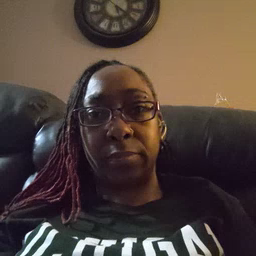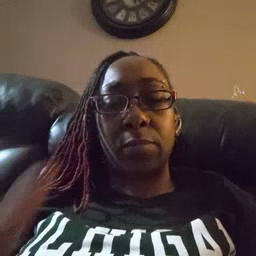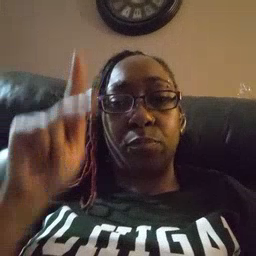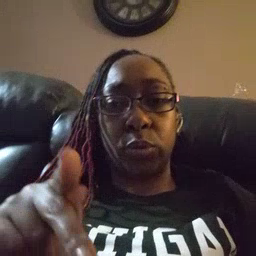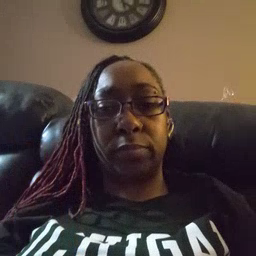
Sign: person